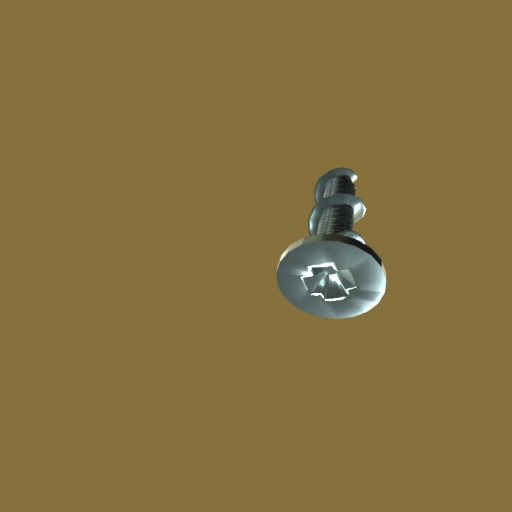
Label: screw